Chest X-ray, PA view. Patient: 44 years old, sex F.
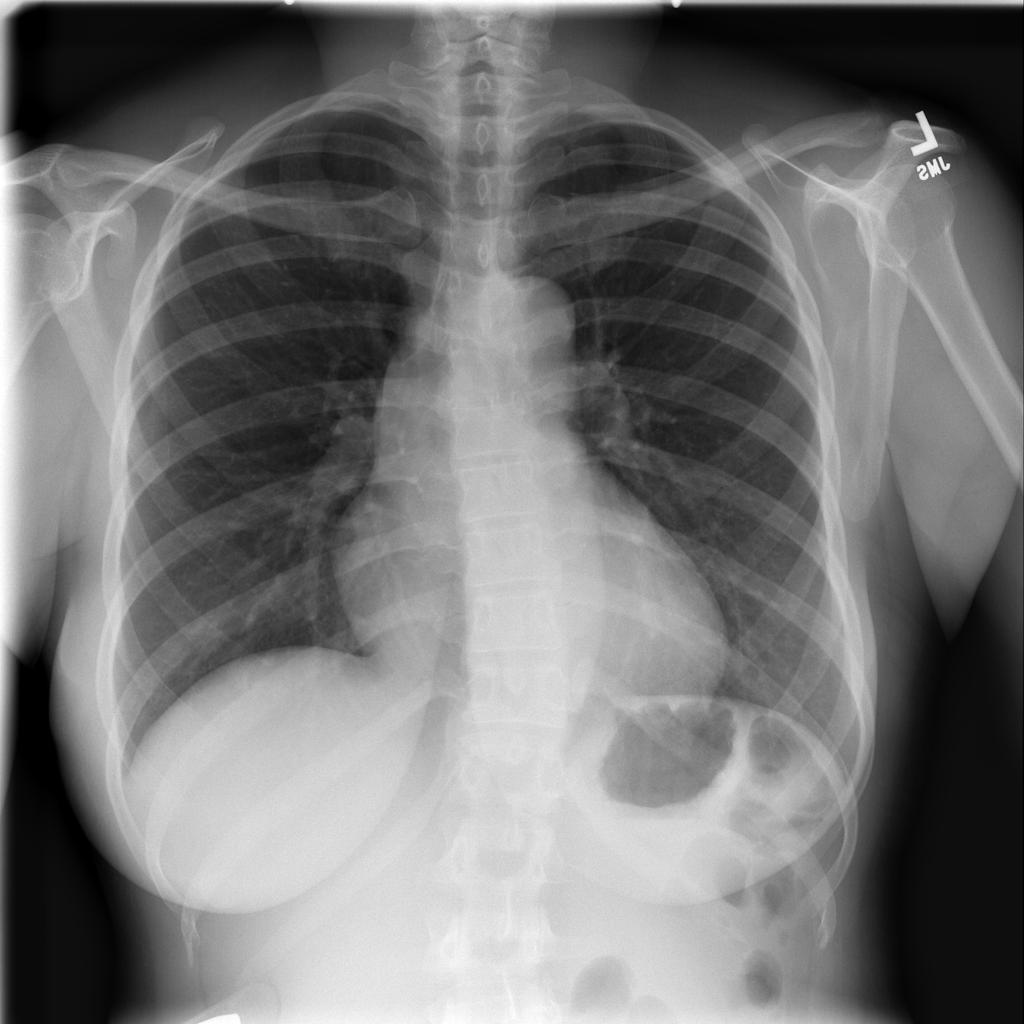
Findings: No Finding